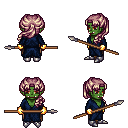
a pixel art fantasy rpg character, female body template, orc, green skin, blue robe, robe skirt, white blonde princess hairstyle, gold gloves, metal boots, spear, four views (front, back, left, right), 2x2 character sprite sheet, small pixel art, hard edges, no anti-aliasing